Frequency: 90000
Velocity: 0,279
Power: 37,6
Pulse duration: 0,0000001
Pass count: 1
Magnification: 10
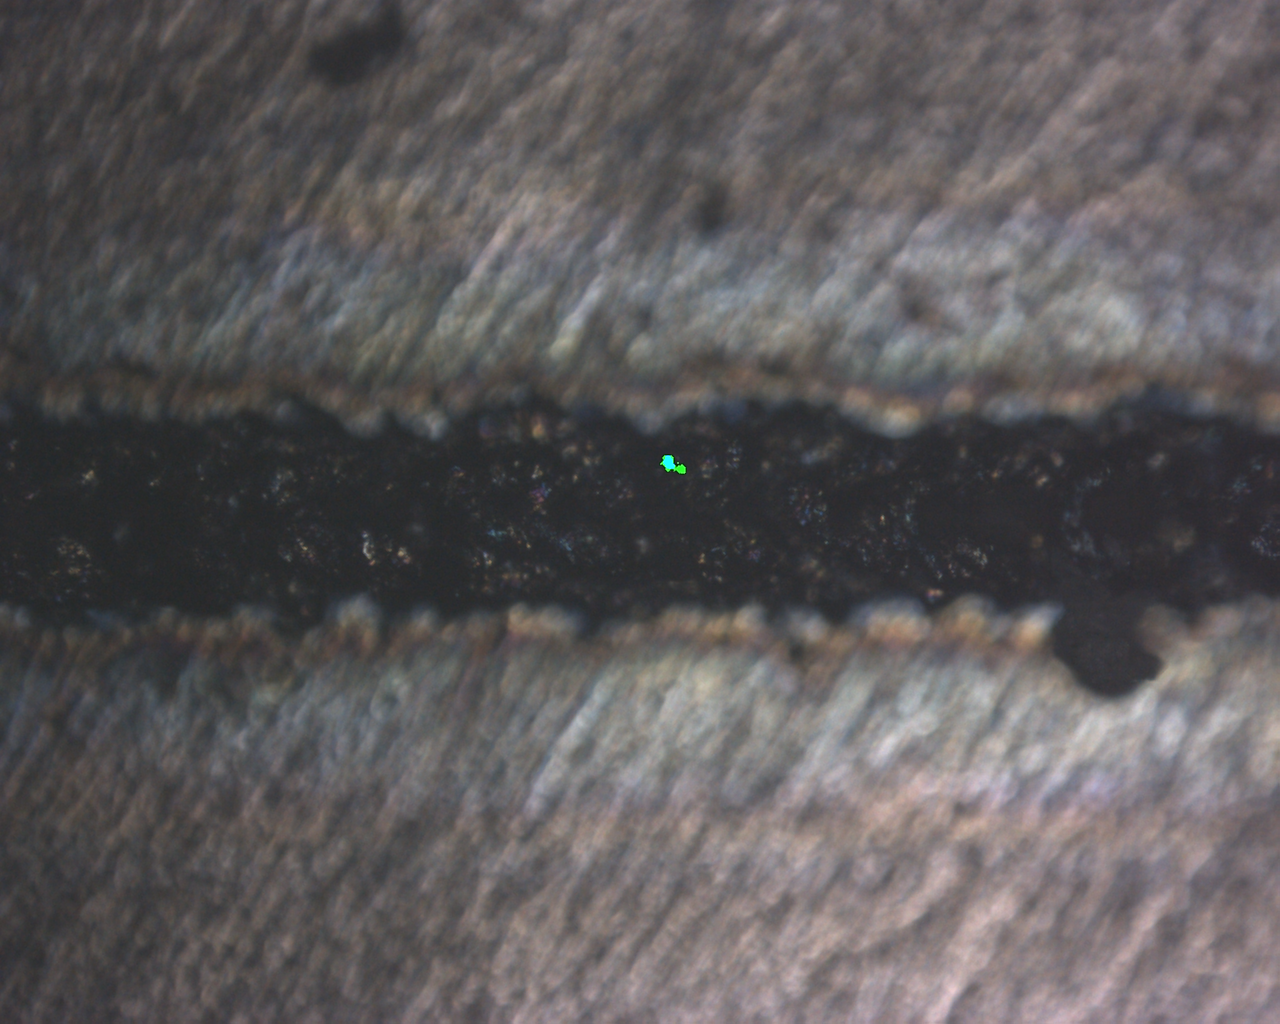
Measured width: 133.459
Other width: 83.173